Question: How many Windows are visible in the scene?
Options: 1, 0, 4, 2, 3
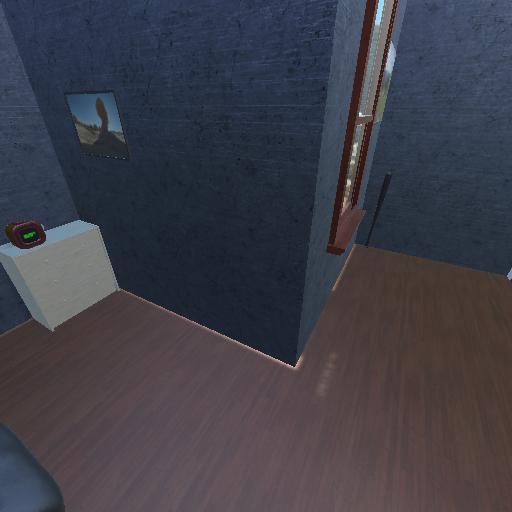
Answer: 1